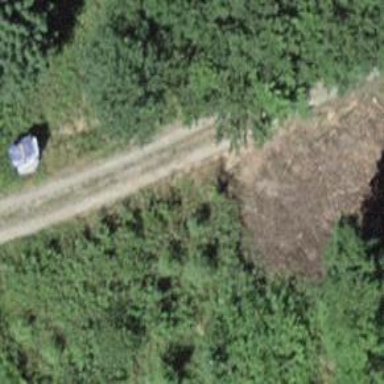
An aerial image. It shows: Unpaved track with grade 3 surface.